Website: home-depot
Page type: account-selection
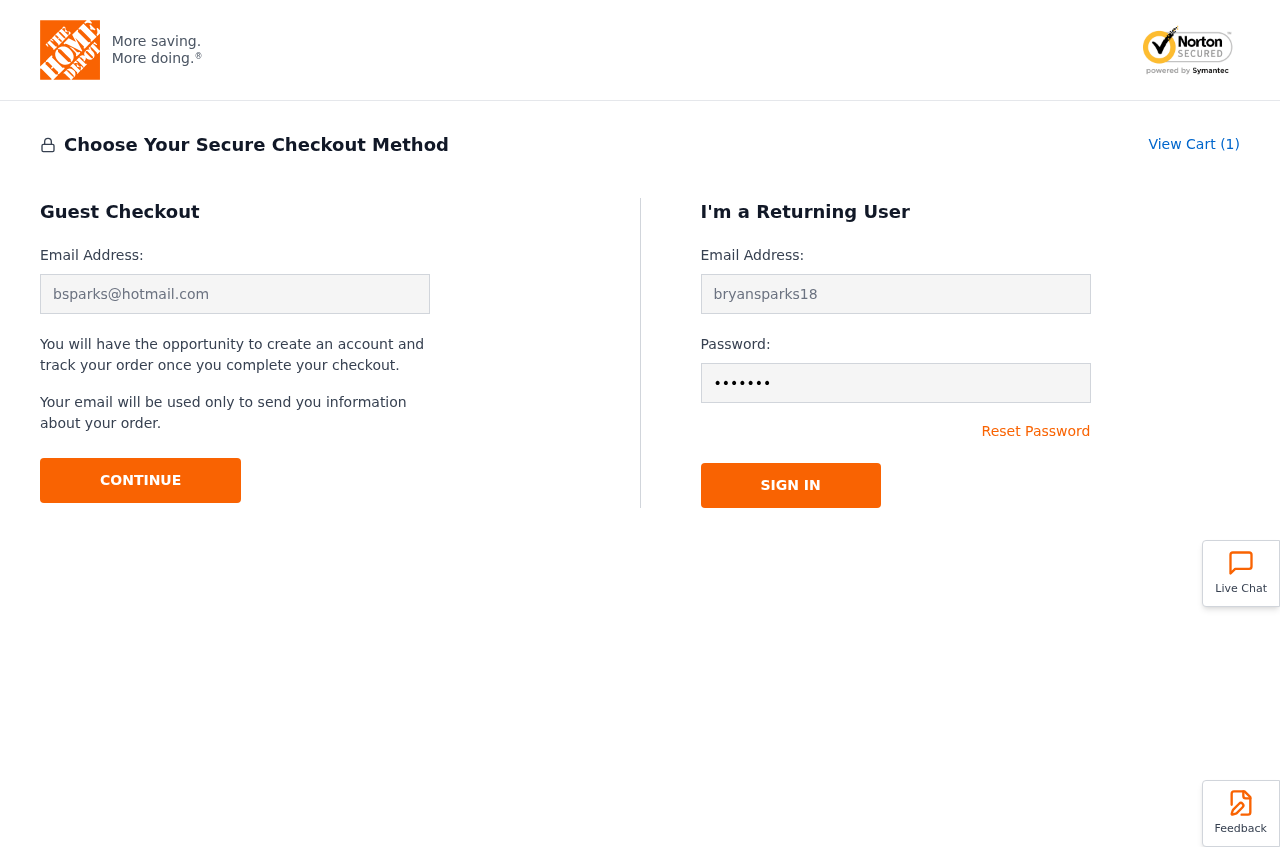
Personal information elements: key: PII_EMAIL
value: bsparks@hotmail.com
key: PII_LOGIN_USERNAME
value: bryansparks18
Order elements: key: ORDER_NUM_ITEMS
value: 1